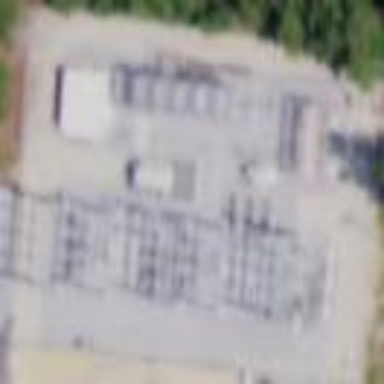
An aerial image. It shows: Power substation.